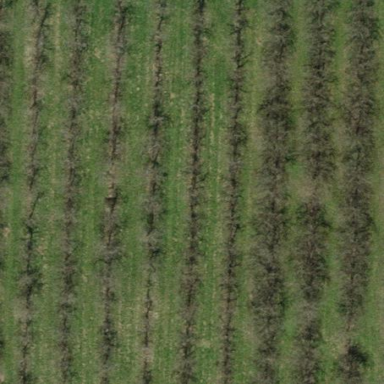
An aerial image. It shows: Orchard.